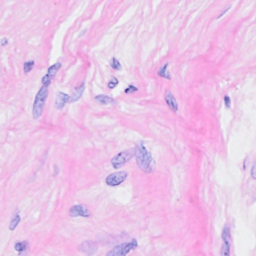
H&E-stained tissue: Breast